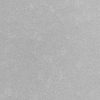
Atmospheric dust classification: dusty